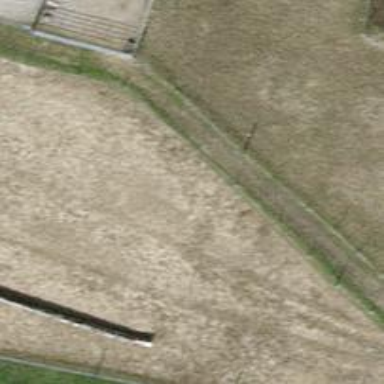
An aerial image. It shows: Fence.